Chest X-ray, PA view. Patient: 59 years old, sex F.
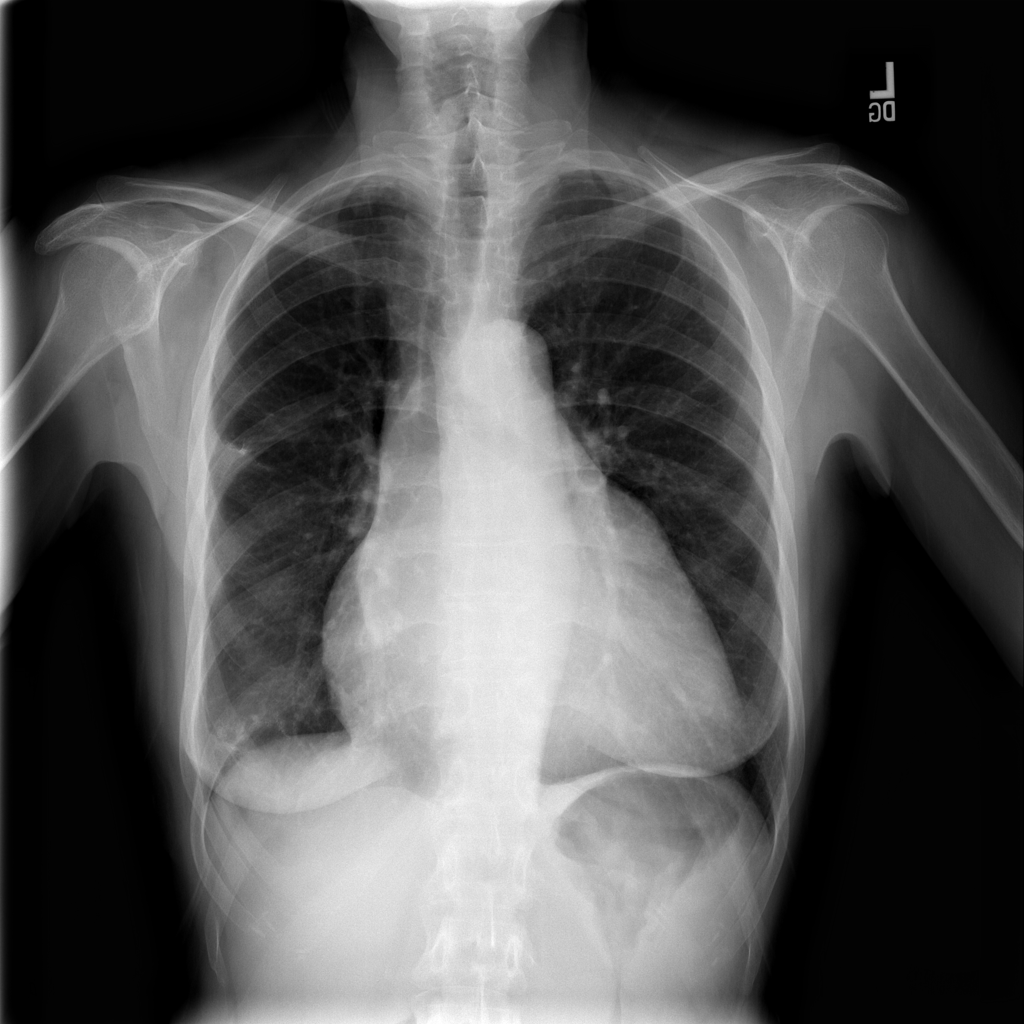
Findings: Pneumothorax